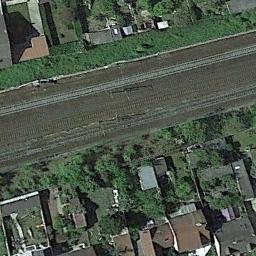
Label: railway